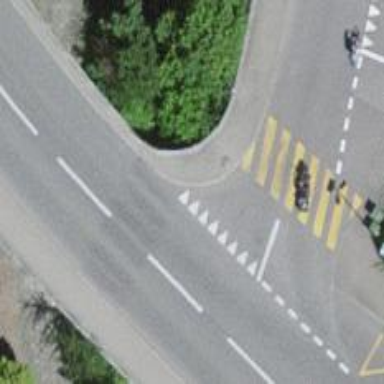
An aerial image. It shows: Zebra crossing on the road.